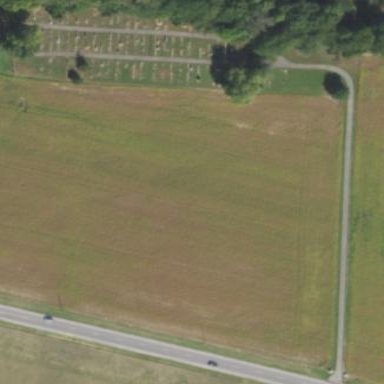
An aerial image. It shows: Graveyard.